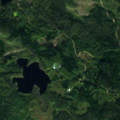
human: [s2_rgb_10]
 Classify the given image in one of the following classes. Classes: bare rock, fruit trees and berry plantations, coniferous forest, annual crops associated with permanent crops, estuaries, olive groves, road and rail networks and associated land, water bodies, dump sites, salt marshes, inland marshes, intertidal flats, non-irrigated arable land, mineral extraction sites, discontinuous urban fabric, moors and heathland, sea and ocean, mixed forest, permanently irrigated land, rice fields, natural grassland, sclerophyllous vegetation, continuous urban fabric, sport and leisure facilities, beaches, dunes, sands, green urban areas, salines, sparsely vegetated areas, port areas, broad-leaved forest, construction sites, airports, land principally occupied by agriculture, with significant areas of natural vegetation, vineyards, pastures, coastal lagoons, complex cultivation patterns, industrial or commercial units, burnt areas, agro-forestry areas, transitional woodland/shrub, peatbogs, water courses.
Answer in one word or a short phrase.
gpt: coniferous forest, mixed forest, transitional woodland/shrub